Question: hello i'm developping an android application that communicates with a phpscript using json to manipulate a mysql database. there is a class that do the processing called "user functions" :
that login logout, create user, delete user, etc ...
can i export this function to the server too using rmi so i can make my app more light ? so i will have this architecture:

is it a good idea or a bad one ?
thx
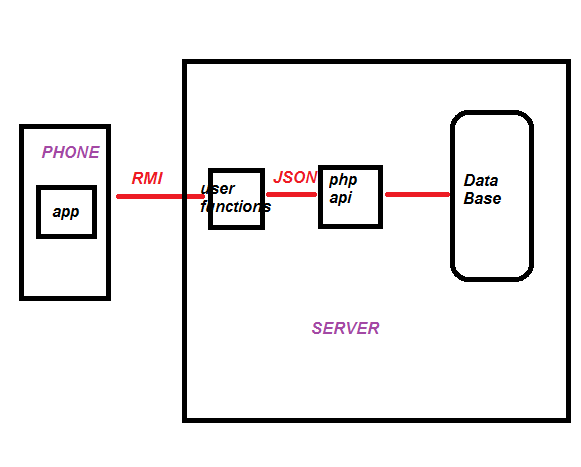
Answer: My thought is that if I wanted to use RMI, I would just have a java app on the server side to interact with the DB, rather than introducing another serialization process (to JSON) and implement a second PHP API on the server.